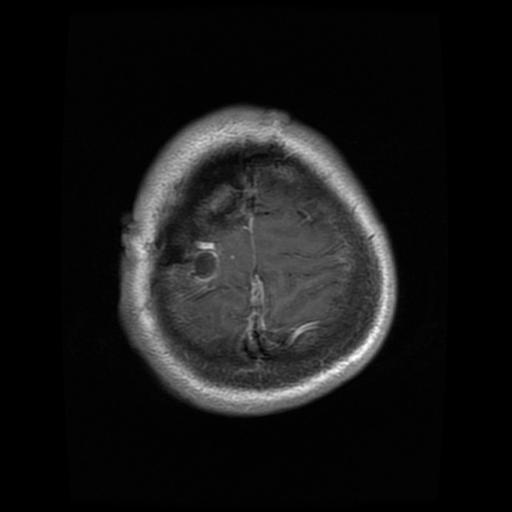
Label: glioma